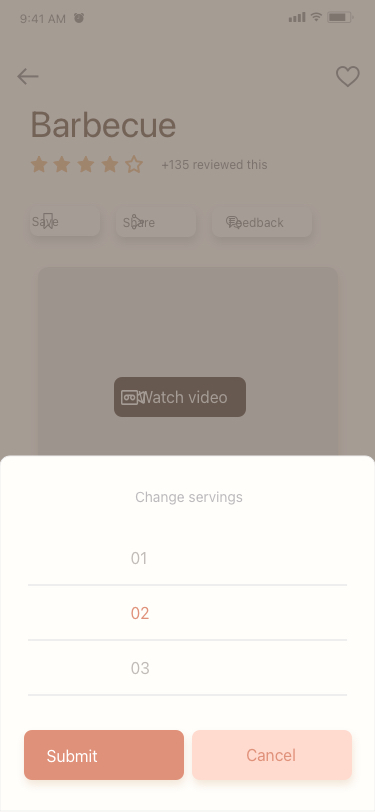
Text in this UI design:
Barbecue
Need to buy
Similar recipes
"A marinade guaranteed to make your
 chicken breasts tender and juicy! This
 one has a little bit of everything in just
 the right proportions."
Cancel